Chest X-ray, PA view. Patient: 53 years old, sex M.
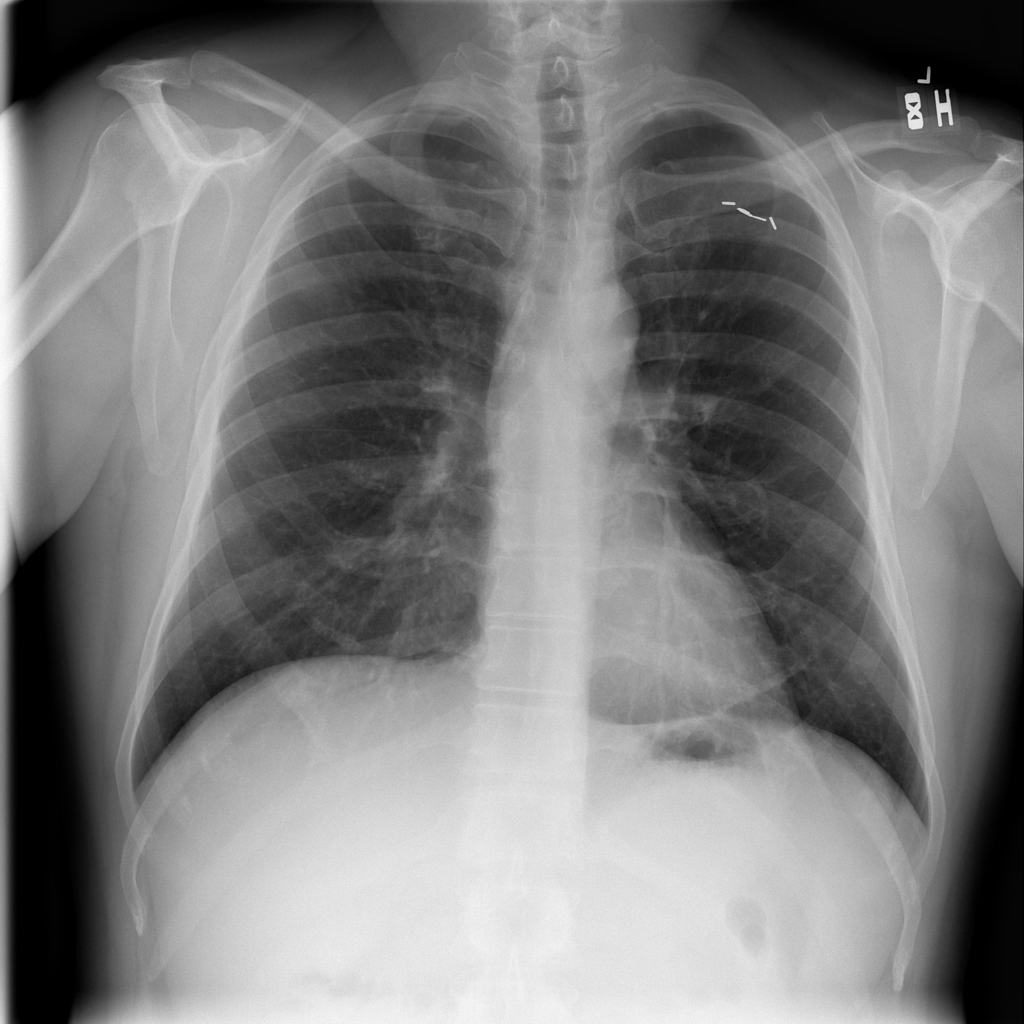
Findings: No Finding